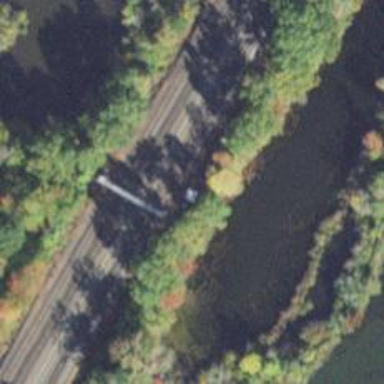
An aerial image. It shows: Outdoor signal box located along the railway.